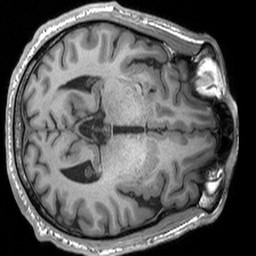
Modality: T1w
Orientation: axial
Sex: male
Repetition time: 1.95 s
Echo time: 0.026 s